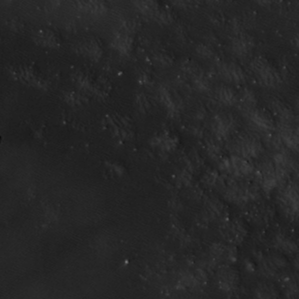
Label: non_frost